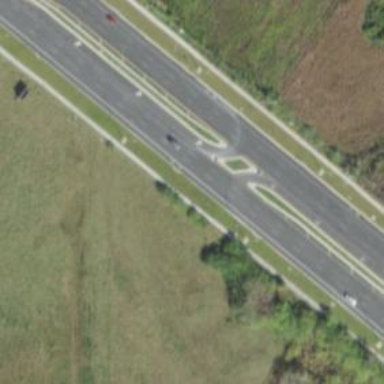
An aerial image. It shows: Trunk link highway.